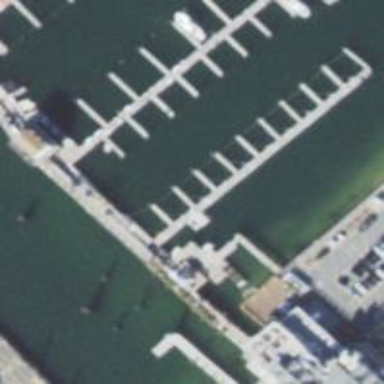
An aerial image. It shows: Man-made pier.